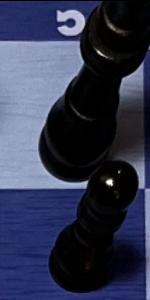
Label: Pawn_Black